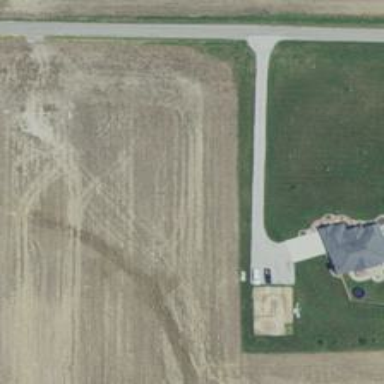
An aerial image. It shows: Driveway.